Aerial crown-view tile of a tropical tree (Barro Colorado Island, Panama), acquired 20241112:
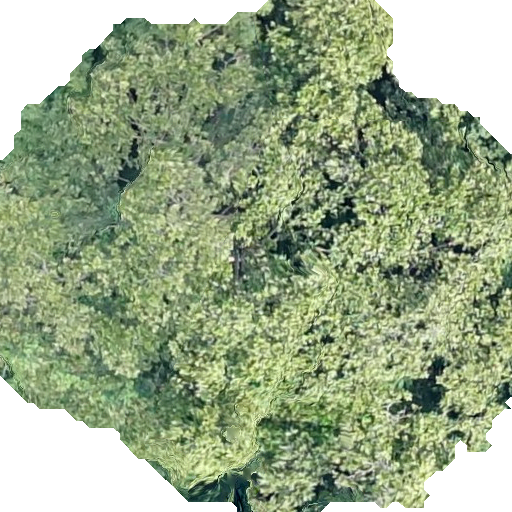
Species: Anacardium excelsum
GBIF accepted scientific name: Anacardium excelsum
Crown area: 362.645 m²